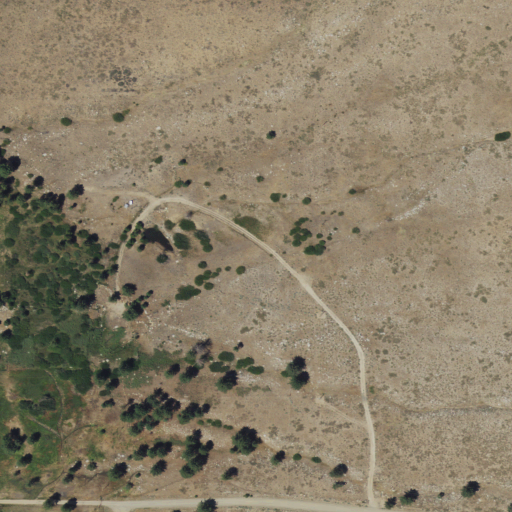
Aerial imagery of plain(s) in California named Sherwin Meadow containing grassland, shrub, woody wetlands, and open development